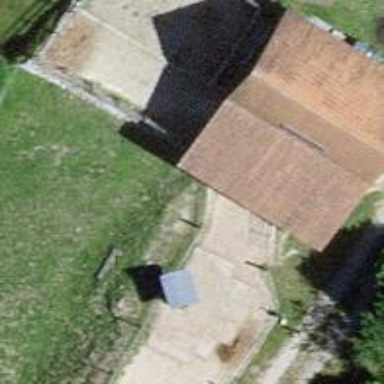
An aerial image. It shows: Stable building.